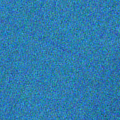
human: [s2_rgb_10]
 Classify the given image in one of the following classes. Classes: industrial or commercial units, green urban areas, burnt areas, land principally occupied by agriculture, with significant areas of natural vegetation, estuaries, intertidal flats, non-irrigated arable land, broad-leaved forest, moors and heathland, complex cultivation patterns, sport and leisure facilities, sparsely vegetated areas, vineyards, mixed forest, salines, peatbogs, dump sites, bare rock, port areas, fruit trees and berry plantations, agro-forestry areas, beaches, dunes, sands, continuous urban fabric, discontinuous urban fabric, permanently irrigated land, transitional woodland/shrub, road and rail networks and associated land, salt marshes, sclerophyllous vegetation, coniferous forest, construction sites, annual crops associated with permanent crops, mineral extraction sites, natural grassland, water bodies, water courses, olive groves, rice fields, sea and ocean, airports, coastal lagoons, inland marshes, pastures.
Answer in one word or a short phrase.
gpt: sea and ocean